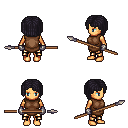
a pixel art fantasy rpg character, female body template, human, tanned skin, brown tunic, gold greaves, raven pageboy hairstyle, metal gloves, spear, four views (front, back, left, right), 2x2 character sprite sheet, small pixel art, hard edges, no anti-aliasing